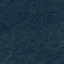
Land use / land cover: Forest